Interaction volume radius: 10 \u00c5
Interaction volume height: 25 \u00c5
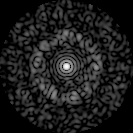
Disorder parameter: 0.851